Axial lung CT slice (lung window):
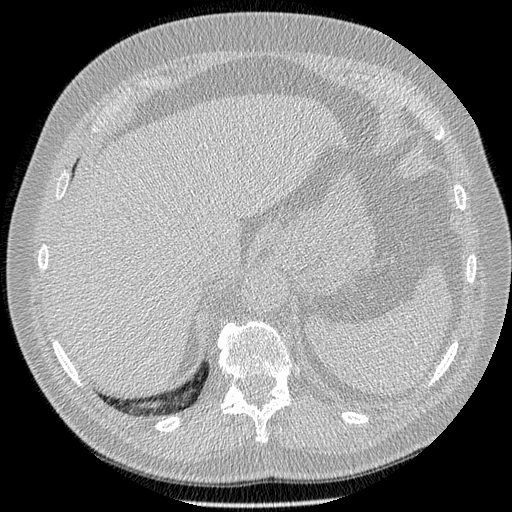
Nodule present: no